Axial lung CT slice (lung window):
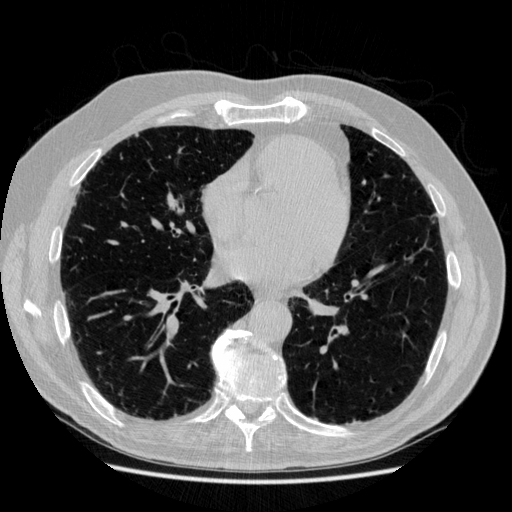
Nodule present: no